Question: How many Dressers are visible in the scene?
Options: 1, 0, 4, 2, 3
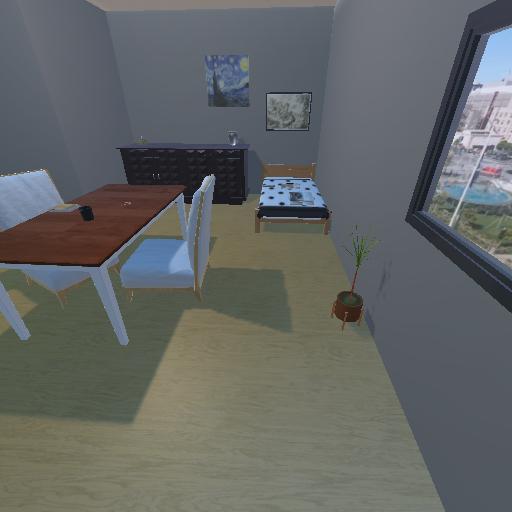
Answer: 1